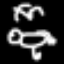
Label: frog